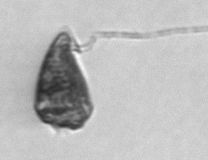
Label: Tontonia_appendiculariformis